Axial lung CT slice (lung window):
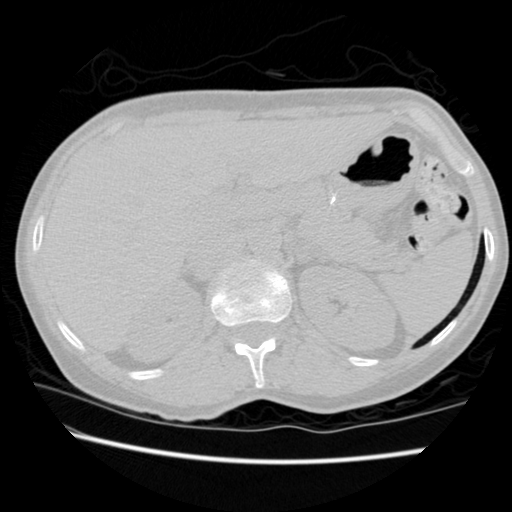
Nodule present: no